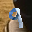
Label: 9